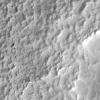
Atmospheric dust classification: not_dusty